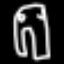
Label: pants